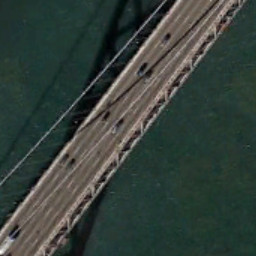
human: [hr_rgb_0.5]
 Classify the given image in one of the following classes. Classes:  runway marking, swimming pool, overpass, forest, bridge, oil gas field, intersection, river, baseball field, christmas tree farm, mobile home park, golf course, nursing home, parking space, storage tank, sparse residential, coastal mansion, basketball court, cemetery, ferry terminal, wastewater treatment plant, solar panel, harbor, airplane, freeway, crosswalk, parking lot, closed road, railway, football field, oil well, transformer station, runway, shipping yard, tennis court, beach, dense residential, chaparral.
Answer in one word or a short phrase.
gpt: bridge